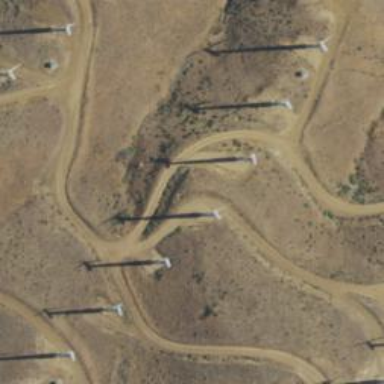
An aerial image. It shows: Wind turbine generating power.